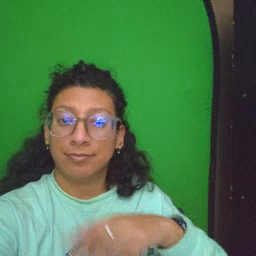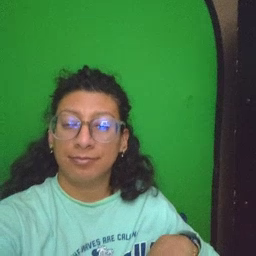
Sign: hot